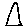
Label: triangle